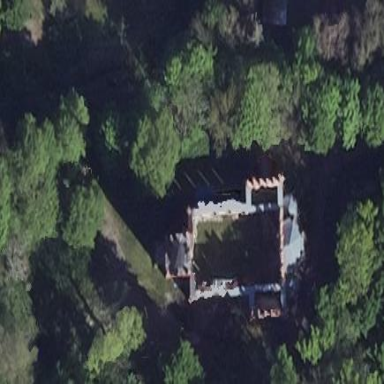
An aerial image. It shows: Ruins of historic church.